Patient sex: F
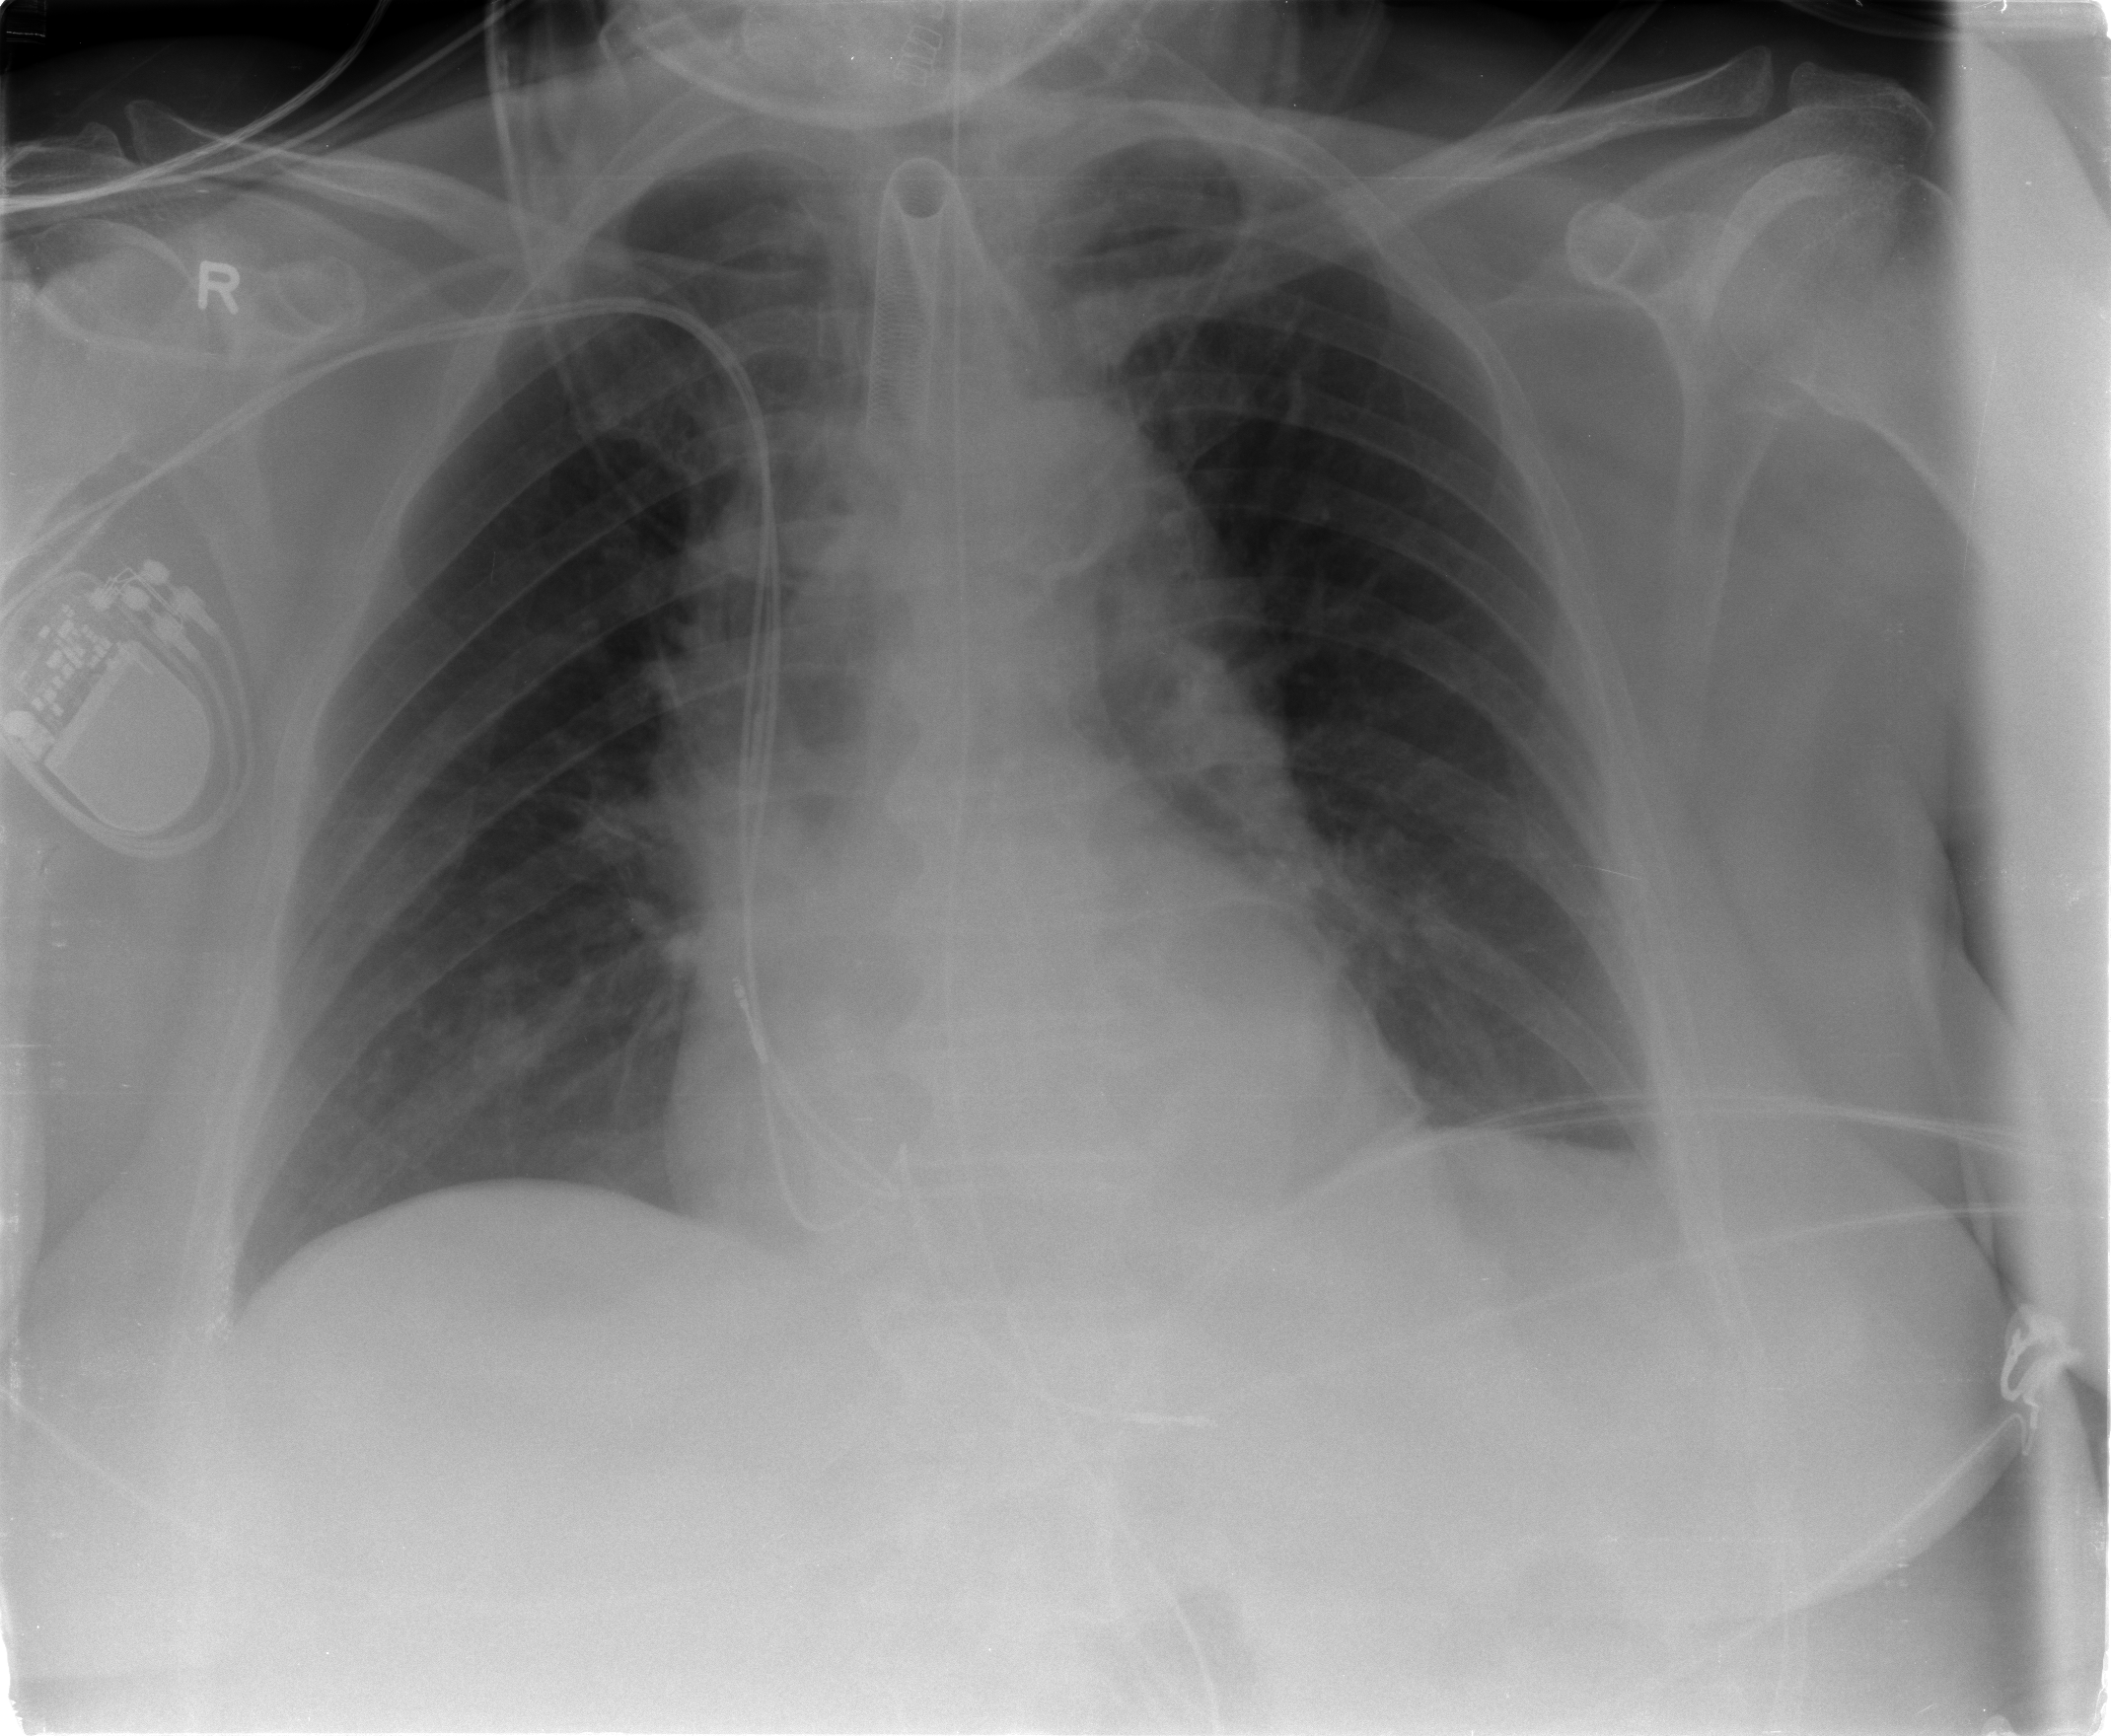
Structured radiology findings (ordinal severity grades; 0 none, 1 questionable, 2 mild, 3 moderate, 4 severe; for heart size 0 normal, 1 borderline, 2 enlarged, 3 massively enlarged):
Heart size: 1
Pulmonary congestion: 3
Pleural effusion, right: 0
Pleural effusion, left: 0
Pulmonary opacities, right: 0
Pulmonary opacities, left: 0
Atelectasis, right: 2
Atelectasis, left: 2